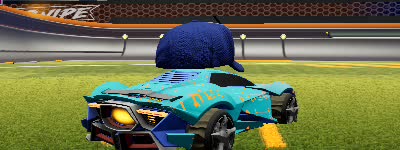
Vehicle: werewolf